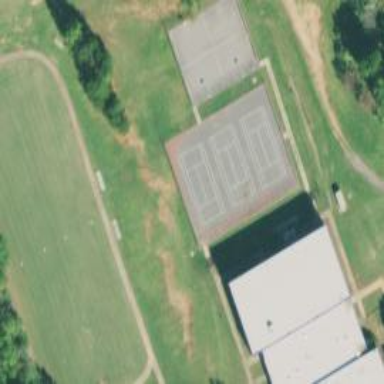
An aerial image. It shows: Tennis court in leisure pitch.